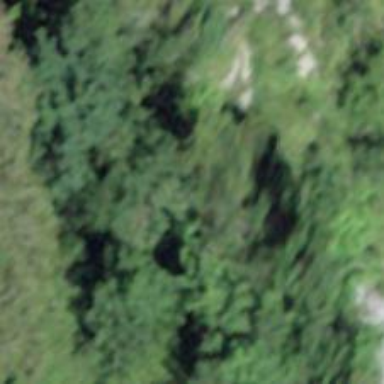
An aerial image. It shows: Natural cliff.